Interaction volume radius: 5 \u00c5
Interaction volume height: 20 \u00c5
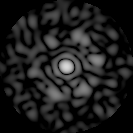
Disorder parameter: 0.8059